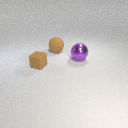
small brown rubber cube to the left of large brown rubber sphere